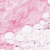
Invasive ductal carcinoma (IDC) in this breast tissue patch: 0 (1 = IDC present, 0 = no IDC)